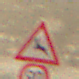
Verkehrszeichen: WildwechselRechts
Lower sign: Geschwindigkeit90
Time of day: Midday
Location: Roofed (Tunnel)
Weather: NotSpecified
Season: NotSpecified
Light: Natural